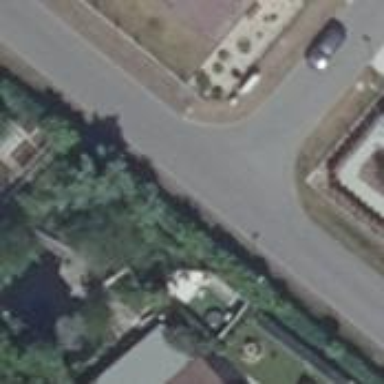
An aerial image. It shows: Residential road with asphalt surface.